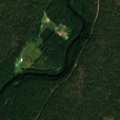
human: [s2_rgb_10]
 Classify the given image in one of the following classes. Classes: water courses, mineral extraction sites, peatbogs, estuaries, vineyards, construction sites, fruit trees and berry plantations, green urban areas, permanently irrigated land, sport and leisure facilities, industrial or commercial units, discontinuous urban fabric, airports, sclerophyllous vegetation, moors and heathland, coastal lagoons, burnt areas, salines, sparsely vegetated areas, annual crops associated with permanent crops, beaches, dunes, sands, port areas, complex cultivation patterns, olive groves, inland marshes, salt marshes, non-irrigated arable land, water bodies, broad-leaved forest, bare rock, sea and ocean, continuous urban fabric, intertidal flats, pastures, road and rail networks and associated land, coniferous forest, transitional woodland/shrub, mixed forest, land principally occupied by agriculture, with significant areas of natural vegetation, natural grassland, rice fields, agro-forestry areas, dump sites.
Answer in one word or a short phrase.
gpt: coniferous forest, mixed forest